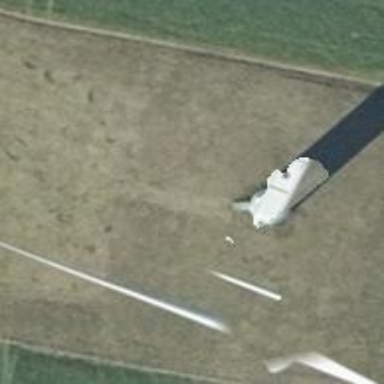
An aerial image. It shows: Wind generator of the horizontal axis type made by Vestas.